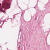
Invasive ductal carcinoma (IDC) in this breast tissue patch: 0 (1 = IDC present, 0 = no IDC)